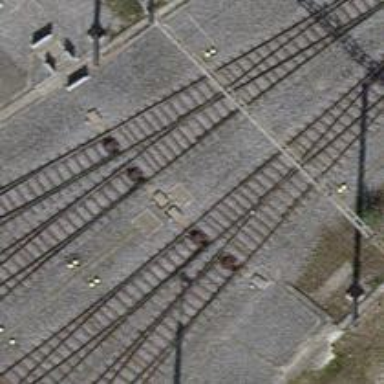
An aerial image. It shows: Railway switch.